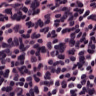
Metastatic tissue present: no